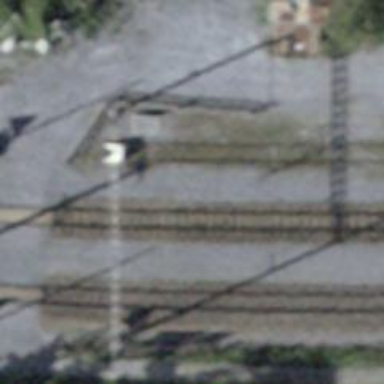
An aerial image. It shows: Railway buffer stop.